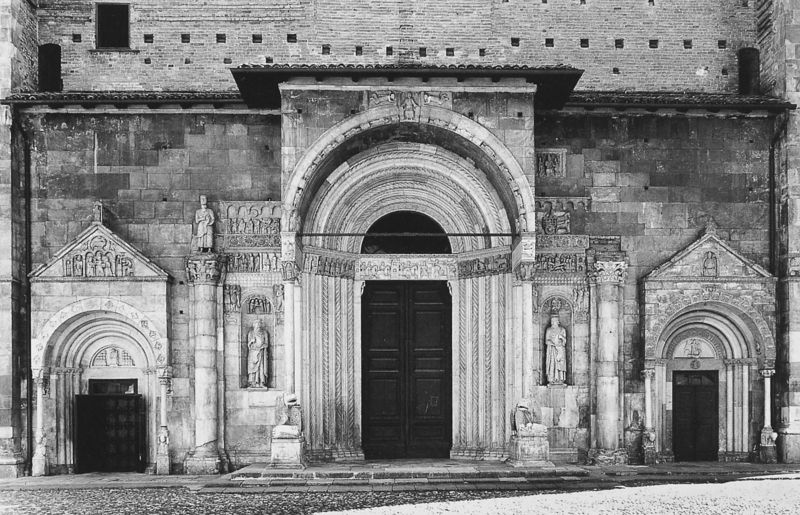
Titel: Fidenza, Dom
Standort: Fidenza, Dom S. Donnino (EU - I - Emilia-Romagna)
Schlagwörter: säulen, tür, barock, stein, kirche, skulptur, fassade, mauer, pilaster, figuren, rundbogen, verzierung, tor, eingang, burg, architrav, kapitell, fries, portal, löwen, portale, mittelalter, romanik, baldachin, heilige, römisch, archivolte, tympanon, spolien, tabernakel, türsturz, tympanin